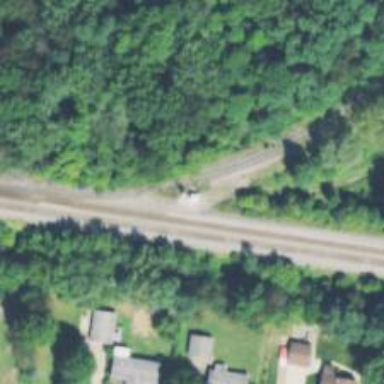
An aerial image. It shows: Outdoor signal box located near the railway.